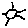
Label: sun